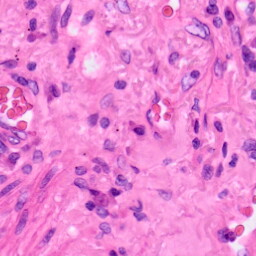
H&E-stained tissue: Lung